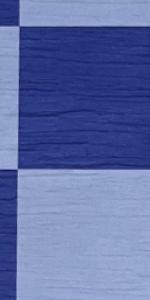
Label: Empty